Interaction volume radius: 5 \u00c5
Interaction volume height: 20 \u00c5
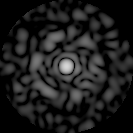
Disorder parameter: 0.8285